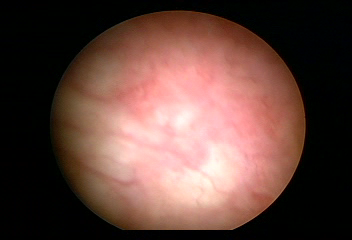
Modality: WLC
Class: Normal mucosa
Bladder cancer association: No